【题型】填空题　【知识点】立体几何　【难度】easy
如果一个多面体的所有面都是全等的正三角形或正多边形，每个顶点聚集的棱的条数都相等，这个多面体就叫做正多面体.下列几何体中，所有棱长均相等，同一表面的角都相等，则\underline{\quad\quad\quad}是正多面体.（写出所有正确的序号）

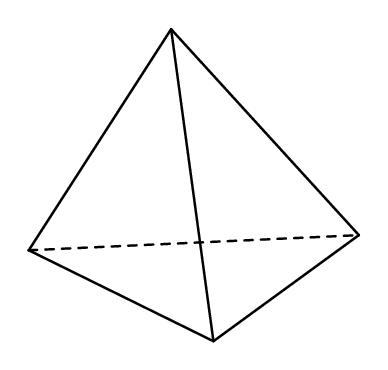
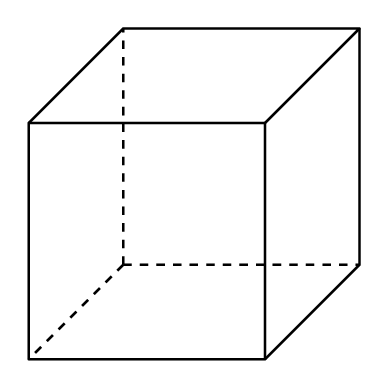
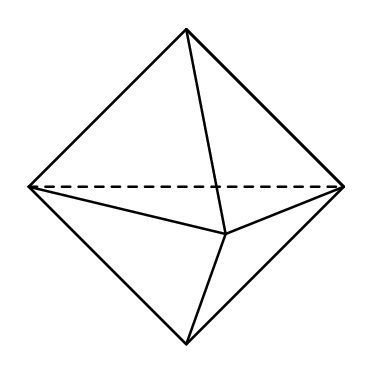
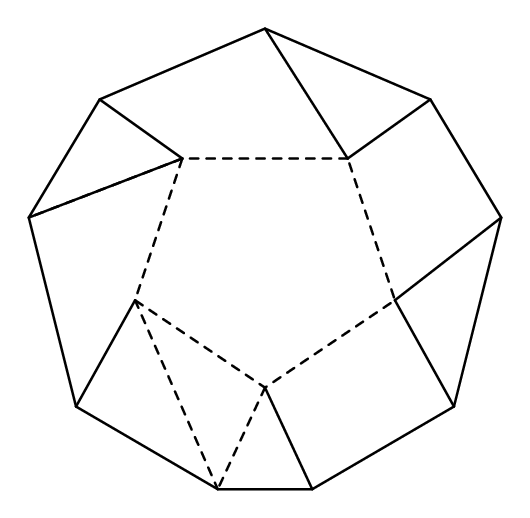
【解答】
\noindent 【答案】\textbf{(1)(2)(4)}

\vspace{5pt}
\noindent 【分析】由题意，逐项判别，可得答案.

\vspace{5pt}
\noindent 【详解】对于(1)，该多面体由全等的正三角形组成，且每个顶点聚集的棱有3条，符合题意；

\noindent 对于(2)，该多面体由全等的正四边形组成，且每个顶点聚集的棱有3条，符合题意；

\noindent 对于(3)，该多面体由全等的正三角形组成，且顶点聚集的棱有4条也有3条，不符合题意；

\noindent 对于(4)，该多面体由全等的正五边形组成，且每个顶点聚集的棱有3条，符合题意；

\noindent 故答案为：\textbf{(1)(2)(4)}.